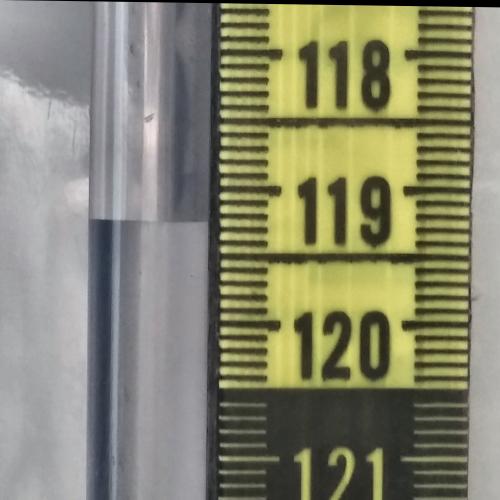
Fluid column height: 119.3 cm